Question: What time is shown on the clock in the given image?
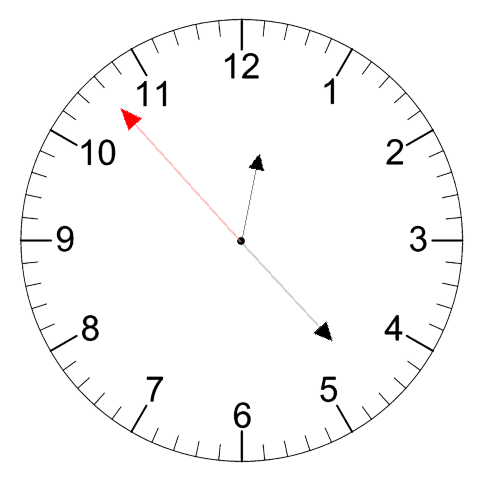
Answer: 12:22:53